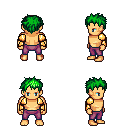
a pixel art fantasy rpg character, male body template, human, tanned skin, gold arm armor, magenta pants, green bedhead hairstyle, four views (front, back, left, right), 2x2 character sprite sheet, small pixel art, hard edges, no anti-aliasing